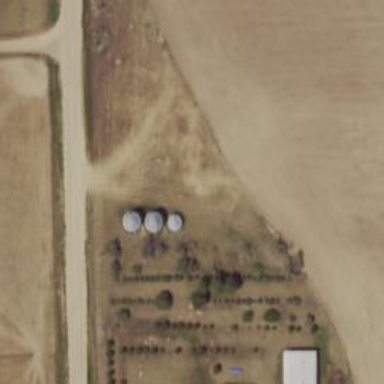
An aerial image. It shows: Silo.